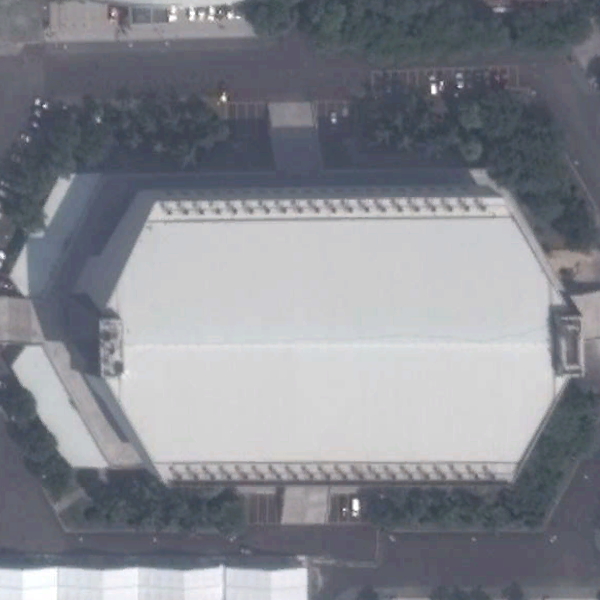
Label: Center